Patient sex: F
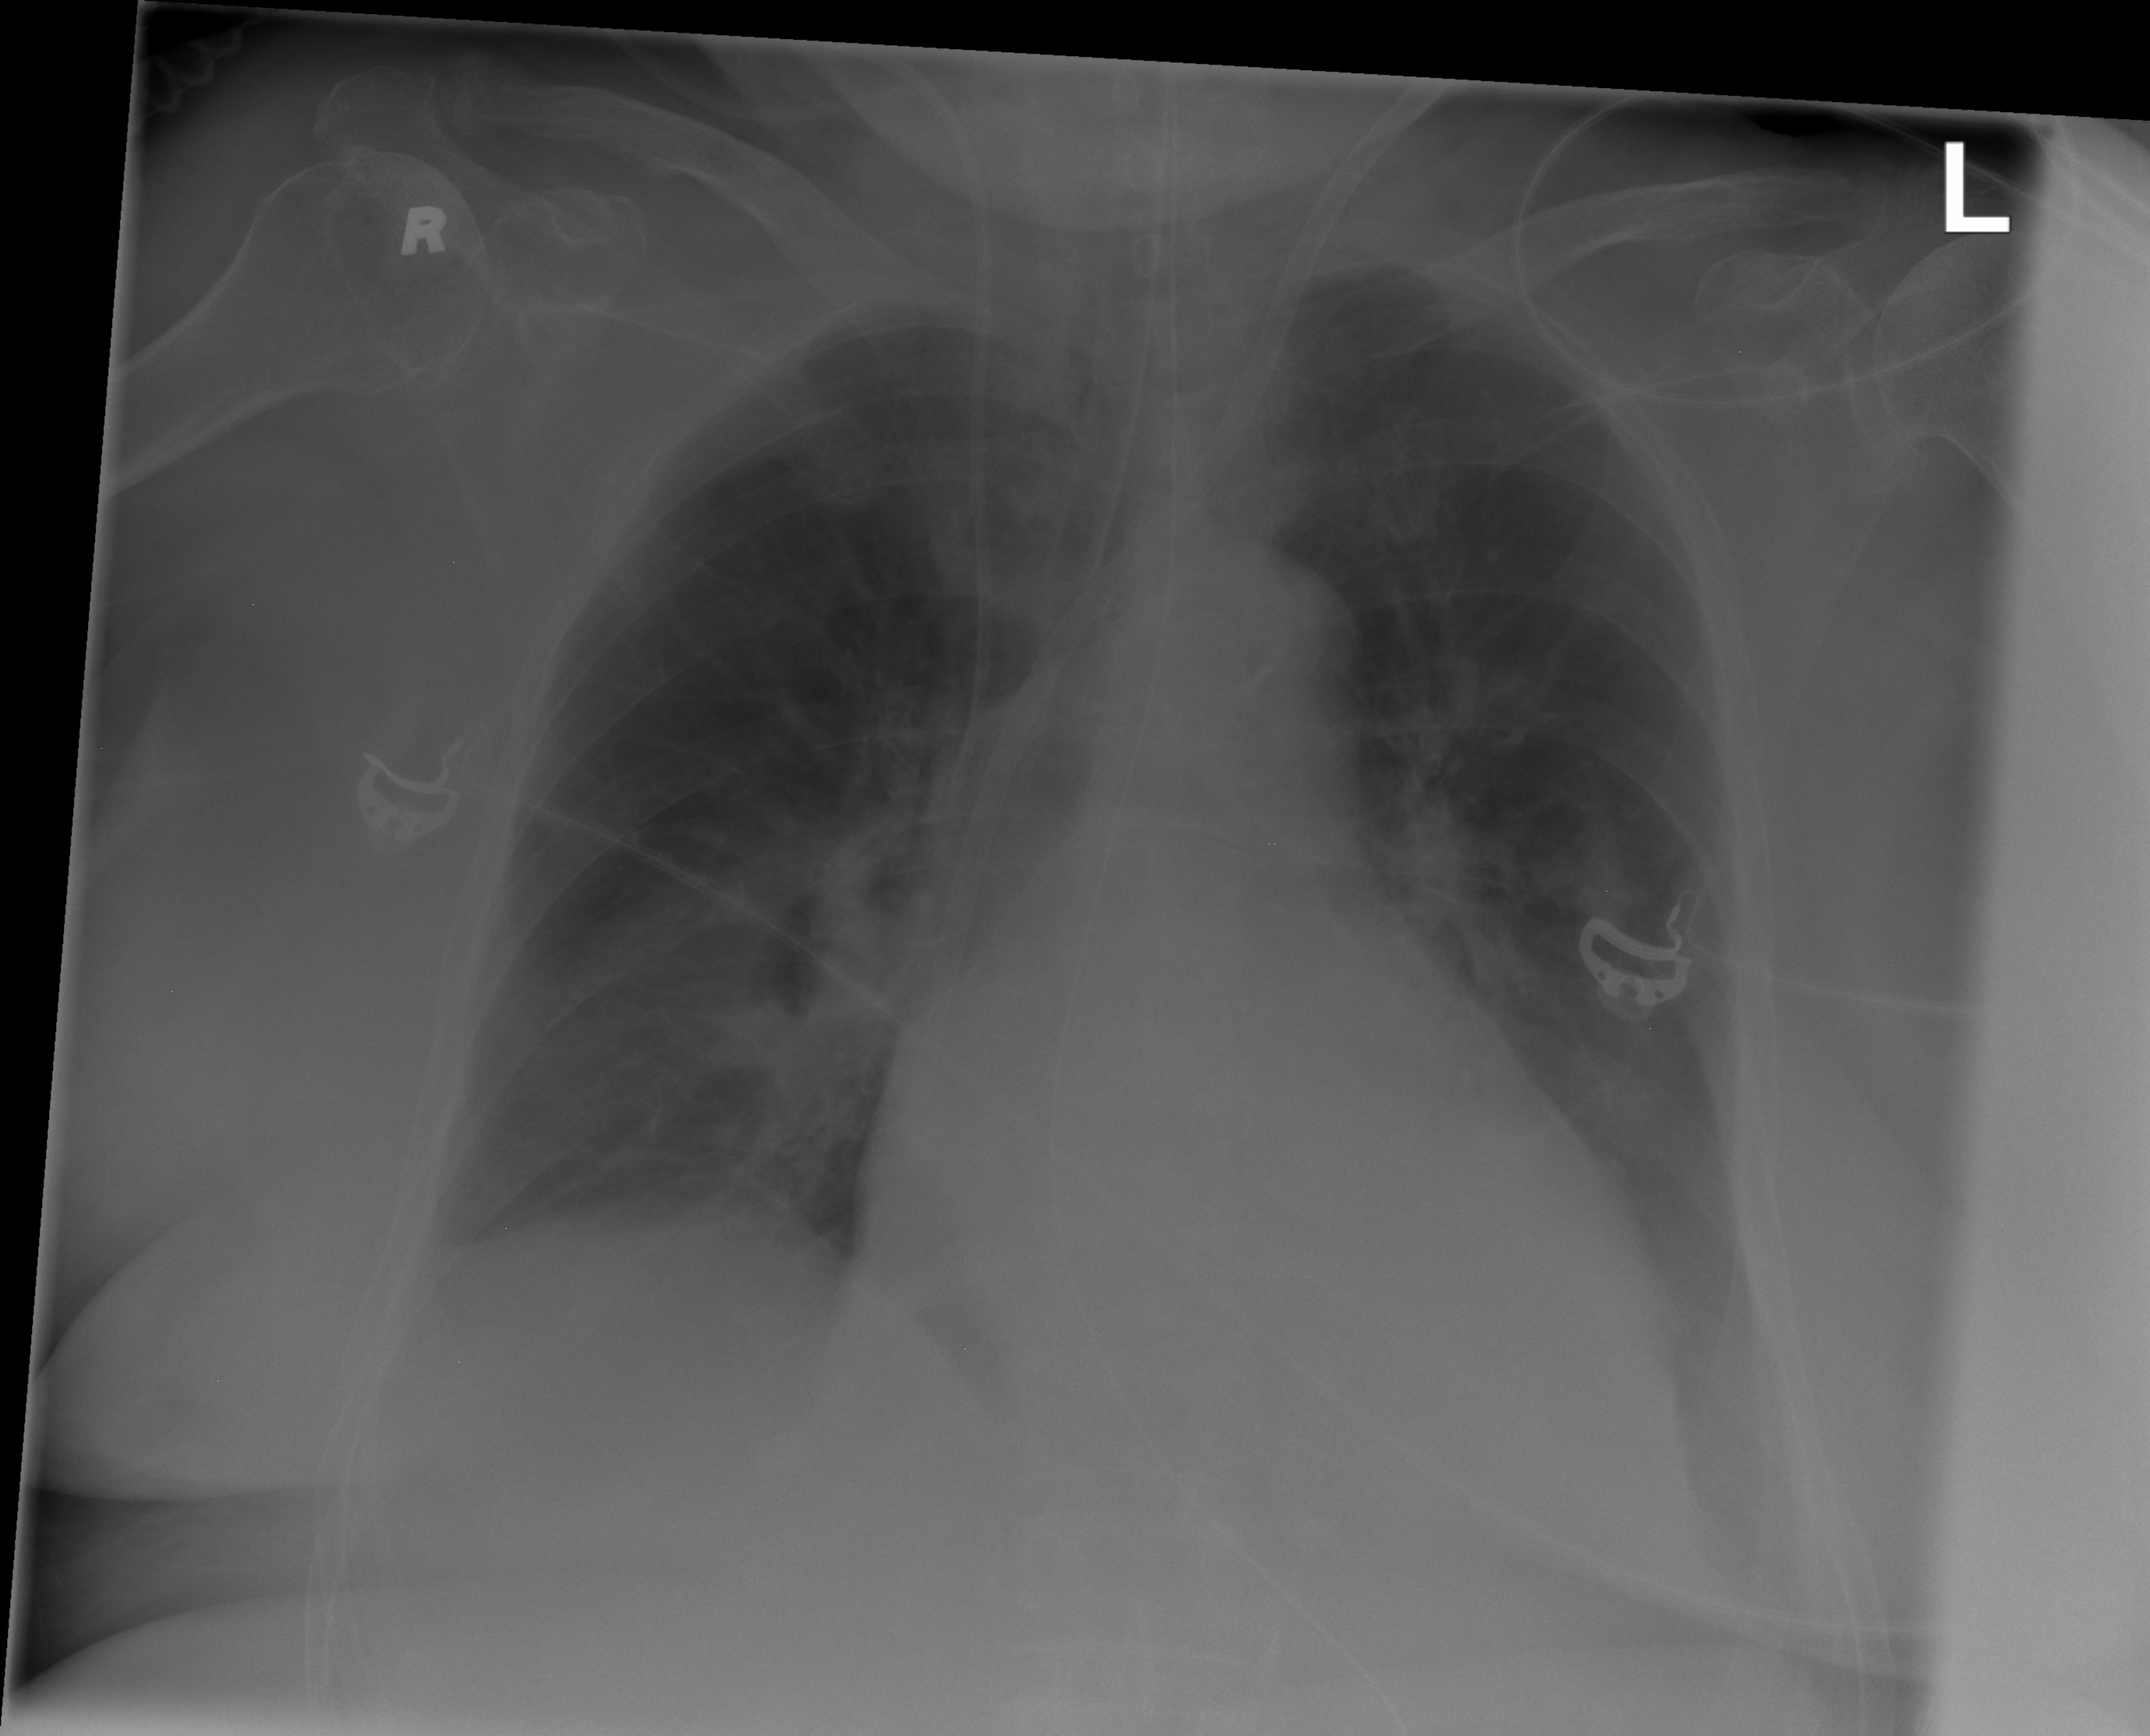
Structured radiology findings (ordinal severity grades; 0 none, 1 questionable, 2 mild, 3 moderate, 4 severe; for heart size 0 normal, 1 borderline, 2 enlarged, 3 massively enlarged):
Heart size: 3
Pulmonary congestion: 2
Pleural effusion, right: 1
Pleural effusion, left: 1
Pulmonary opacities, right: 0
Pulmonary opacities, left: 0
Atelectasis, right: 2
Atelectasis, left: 0